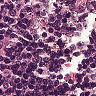
Metastatic tissue present: no